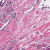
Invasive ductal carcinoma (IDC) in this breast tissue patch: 1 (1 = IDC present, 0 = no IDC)